Question:
I can't seem to mimic the 1px line -1px from the top. Don't worry about the Arrow.
Top Color: #f78c84
Bottom Color: #c85b53
1px Line: #ffbcb6
There is also a box-shadow that I can't get perfect.
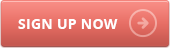
Answer: The trick is an inset box shadow of with vertical offset 1, no blur, no spread:
'''
box-shadow:inset 0px 1px 0 rgba(255,255,255,0.7);
'''
<URL>.